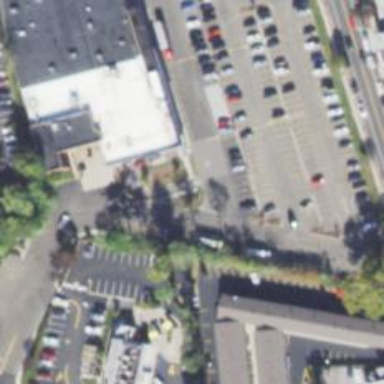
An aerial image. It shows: Retail building.